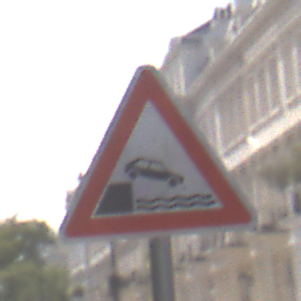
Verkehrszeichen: Ufer
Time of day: MorningAfternoon
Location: Outdoor (Urban)
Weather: PartlyCloudy
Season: NotSpecified
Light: Natural